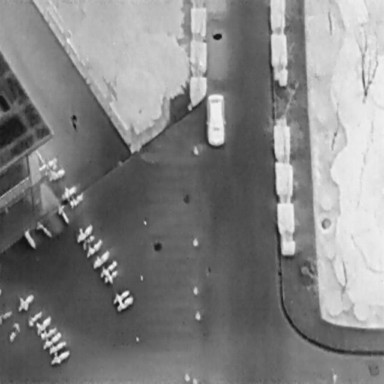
There is a Car in the infrared image.